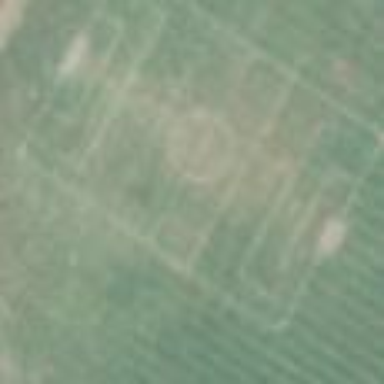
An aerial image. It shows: Soccer pitch designated for leisure and sports activities.